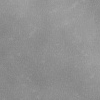
Atmospheric dust classification: dusty